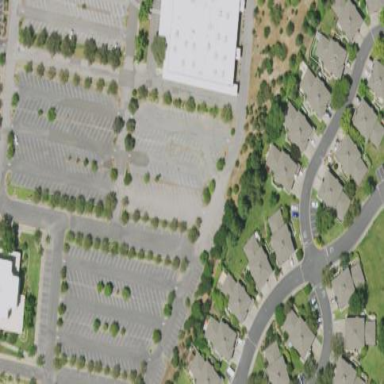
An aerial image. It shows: Parking area with surface.